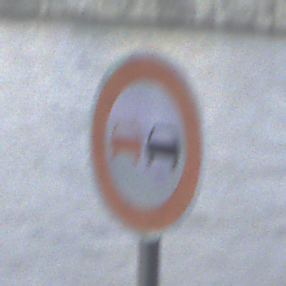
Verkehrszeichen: Ueberholverbot
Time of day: SunriseSunset
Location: Outdoor (Urban)
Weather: PartlyCloudy
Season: NotSpecified
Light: Natural